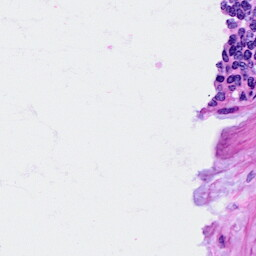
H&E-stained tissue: Cervix